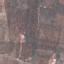
Land use / land cover: PermanentCrop